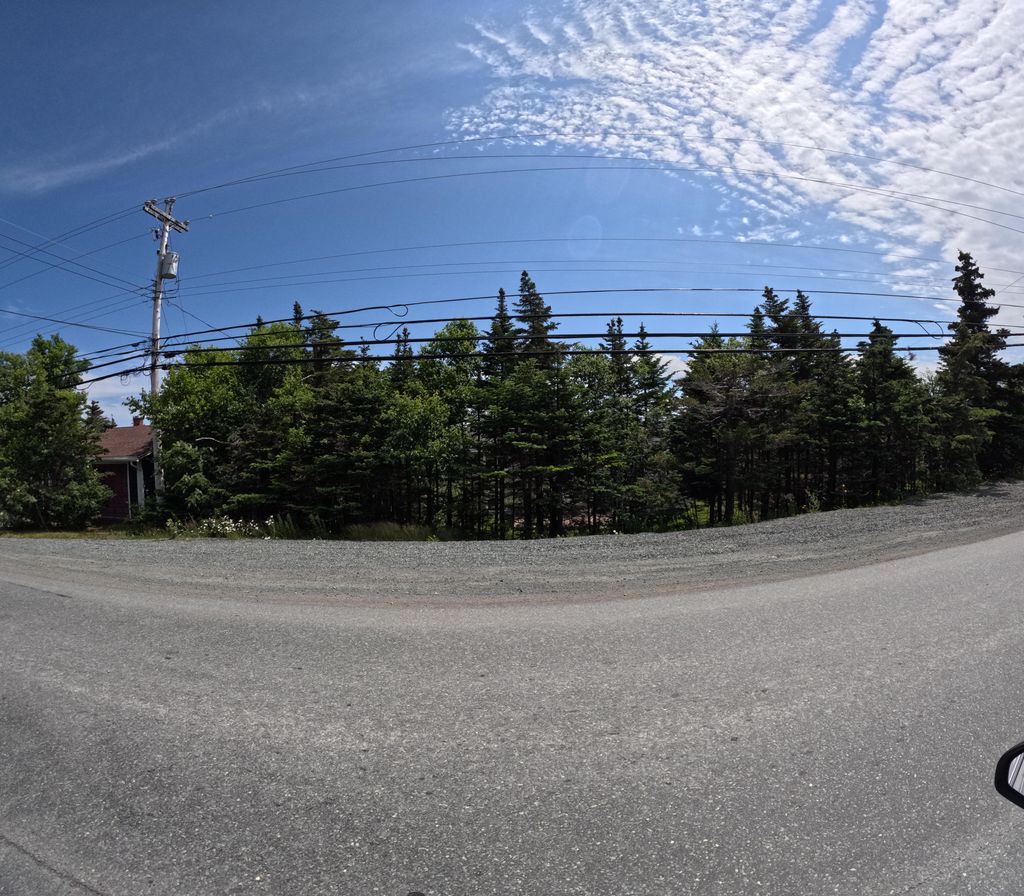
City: st_johns